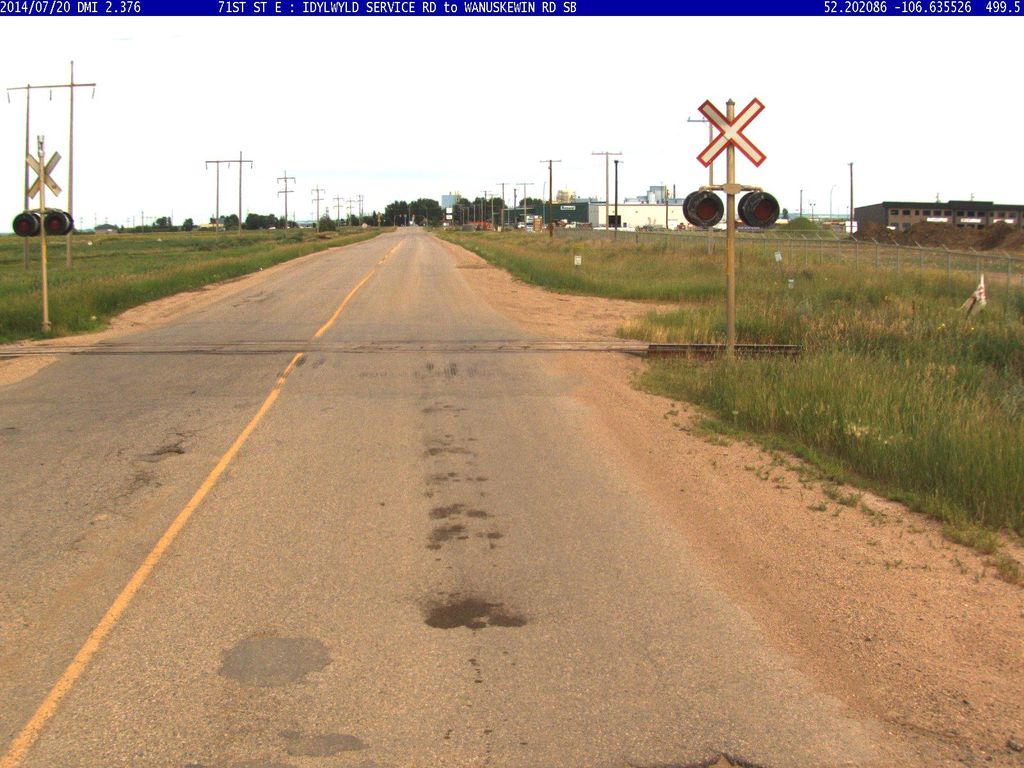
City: saskatoon